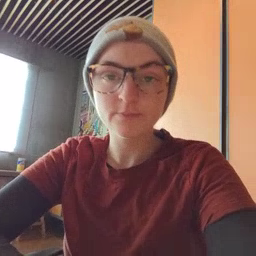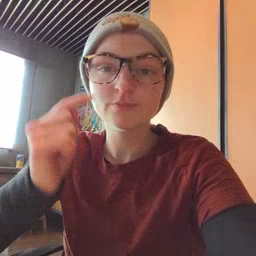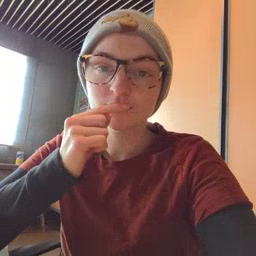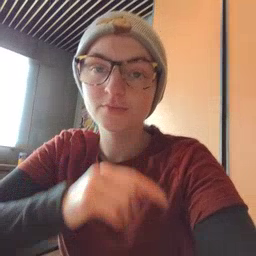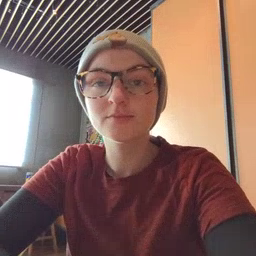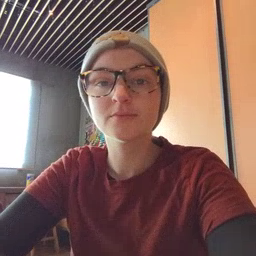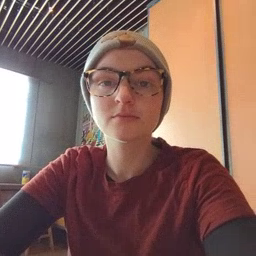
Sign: toothbrush